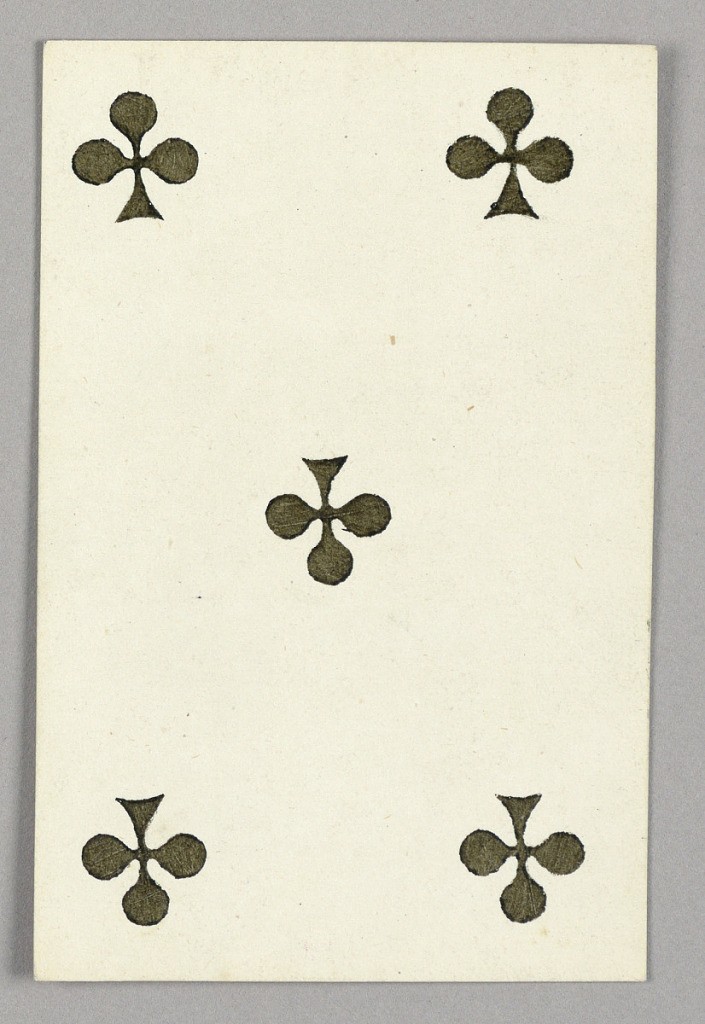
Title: Five of Clubs from Set of "Jeu Imperial–Second Empire–Napoleon III" Playing Cards
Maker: B.P. Grimaud, Paris, France
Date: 1858
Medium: Lithograph on glazed paper
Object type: Playing Card
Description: Five of Clubs from Set of "Jeu Imperial-Second Empire-Napoleon III" Playing Cards